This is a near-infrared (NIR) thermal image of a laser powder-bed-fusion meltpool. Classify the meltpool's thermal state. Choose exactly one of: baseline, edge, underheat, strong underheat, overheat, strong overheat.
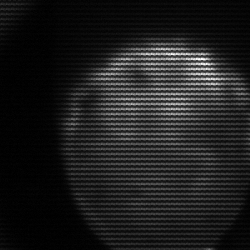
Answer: edge